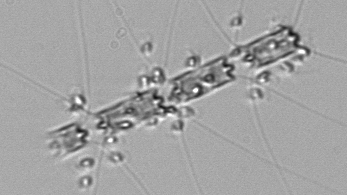
Label: Chaetoceros_didymus_TAG_external_flagellate